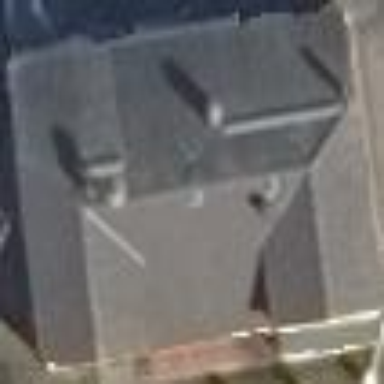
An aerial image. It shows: Part of building.